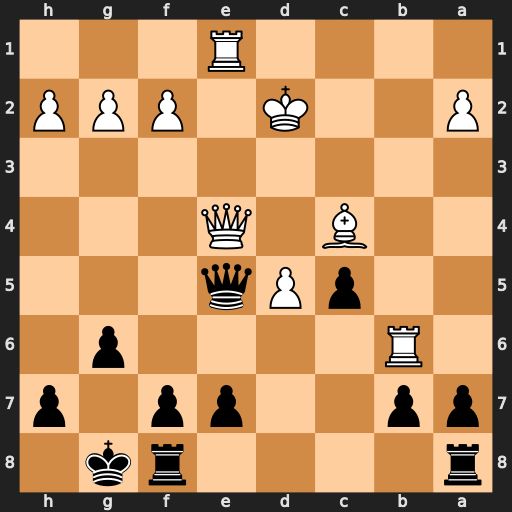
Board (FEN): r4rk1/pp2pp1p/1R4p1/2pPq3/2B1Q3/8/P2K1PPP/4R3
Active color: b
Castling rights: -
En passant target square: -
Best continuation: Qxe4 Rxe4 axb6